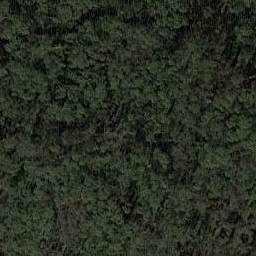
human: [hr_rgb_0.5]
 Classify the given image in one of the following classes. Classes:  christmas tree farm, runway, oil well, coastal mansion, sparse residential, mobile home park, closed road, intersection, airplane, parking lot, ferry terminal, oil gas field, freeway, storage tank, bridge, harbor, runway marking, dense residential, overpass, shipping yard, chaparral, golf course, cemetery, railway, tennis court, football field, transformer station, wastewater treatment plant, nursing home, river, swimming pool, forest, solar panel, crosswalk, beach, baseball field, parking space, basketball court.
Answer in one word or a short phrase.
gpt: forest